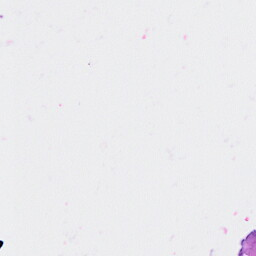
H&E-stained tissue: Breast